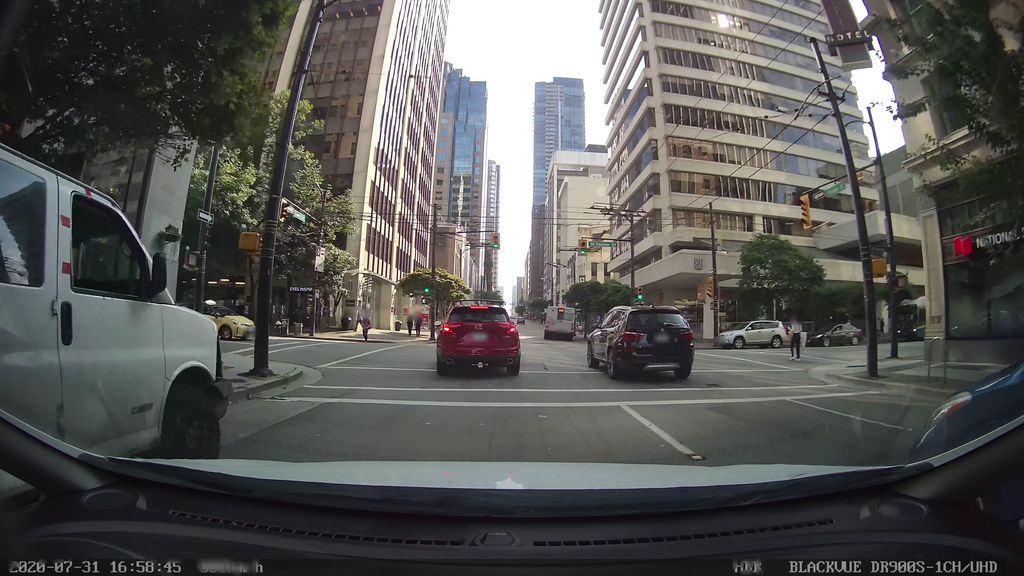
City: vancouver